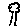
Label: tree